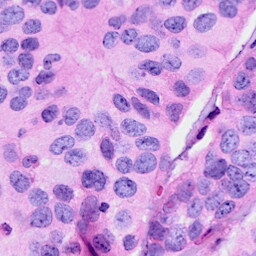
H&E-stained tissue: Breast